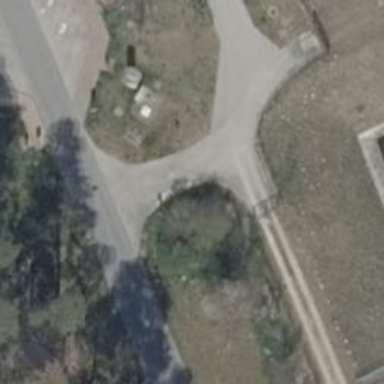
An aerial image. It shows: Driveway.